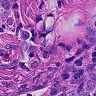
Metastatic tissue present: yes